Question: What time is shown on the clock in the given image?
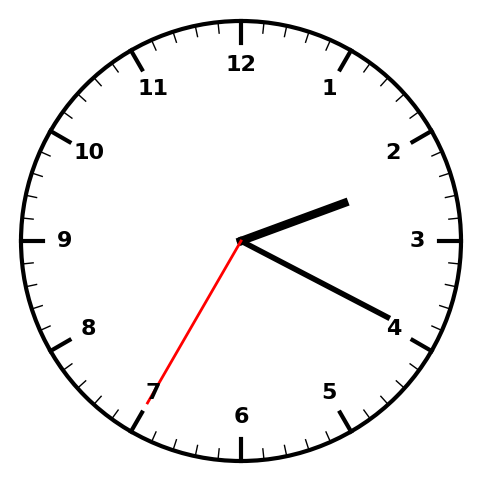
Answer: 02:19:35